Interaction volume radius: 5 \u00c5
Interaction volume height: 20 \u00c5
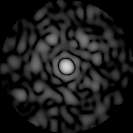
Disorder parameter: 0.8062